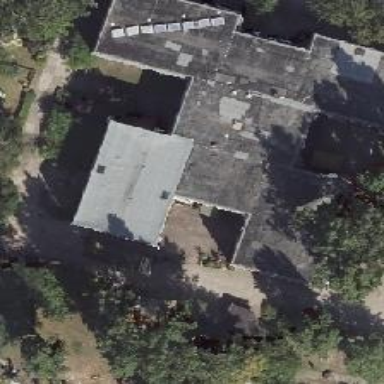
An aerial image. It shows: Community center.